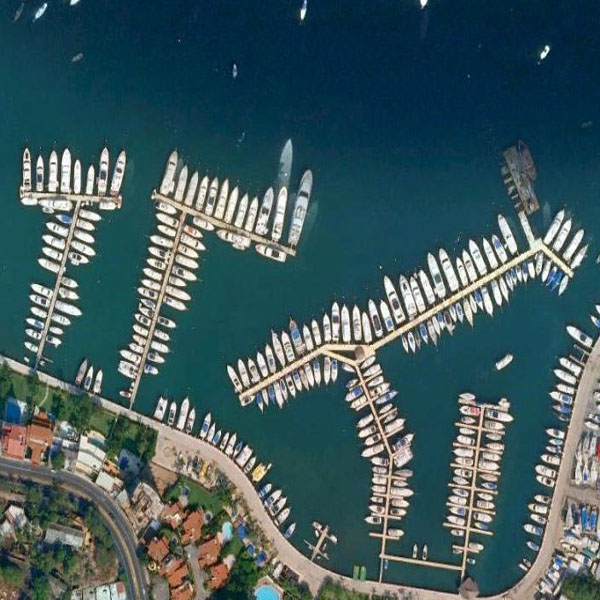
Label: Port